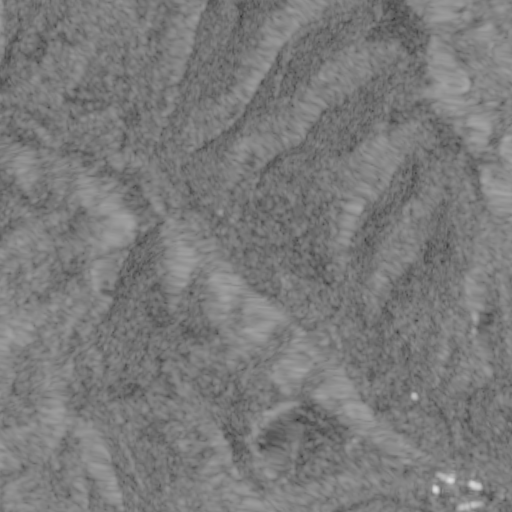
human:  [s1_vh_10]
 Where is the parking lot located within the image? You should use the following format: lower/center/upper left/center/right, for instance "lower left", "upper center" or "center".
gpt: The parking lot is located in the lower right of the image.
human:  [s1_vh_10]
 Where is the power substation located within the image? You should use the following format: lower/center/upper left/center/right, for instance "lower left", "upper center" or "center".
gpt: The power substation is located in the lower right of the image.
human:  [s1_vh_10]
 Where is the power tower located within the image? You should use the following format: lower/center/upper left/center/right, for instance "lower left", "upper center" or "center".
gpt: The power tower is located in the right of the image.
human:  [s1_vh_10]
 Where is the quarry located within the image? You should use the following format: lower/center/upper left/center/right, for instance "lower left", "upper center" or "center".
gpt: The quarry is located in the lower right of the image.
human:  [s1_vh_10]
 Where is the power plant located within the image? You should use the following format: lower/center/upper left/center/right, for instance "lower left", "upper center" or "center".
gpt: There is no power plant in the image.

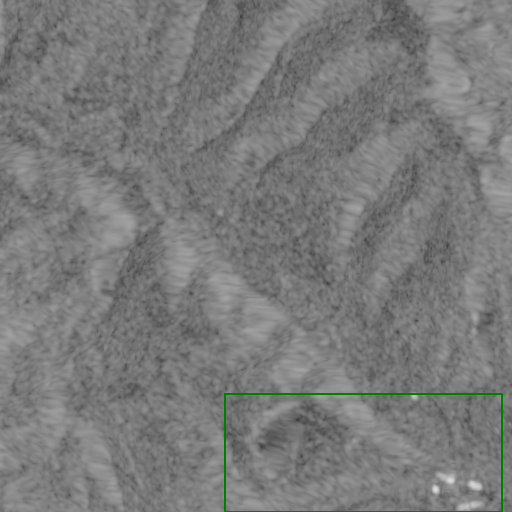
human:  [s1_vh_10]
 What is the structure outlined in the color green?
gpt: The structure outlined in green is a quarry.
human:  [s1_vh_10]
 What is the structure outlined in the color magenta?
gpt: There is no magenta outline.